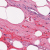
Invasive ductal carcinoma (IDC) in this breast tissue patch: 0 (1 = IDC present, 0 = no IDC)